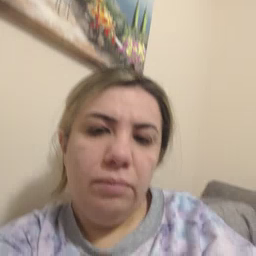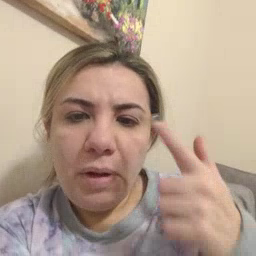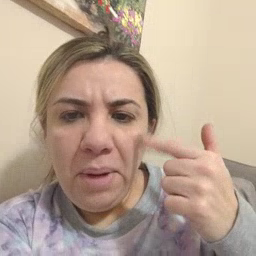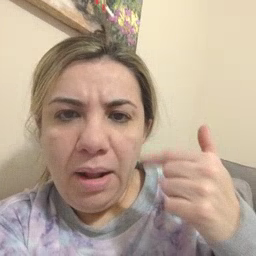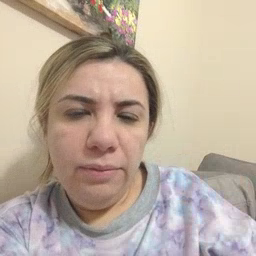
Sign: cry